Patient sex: M
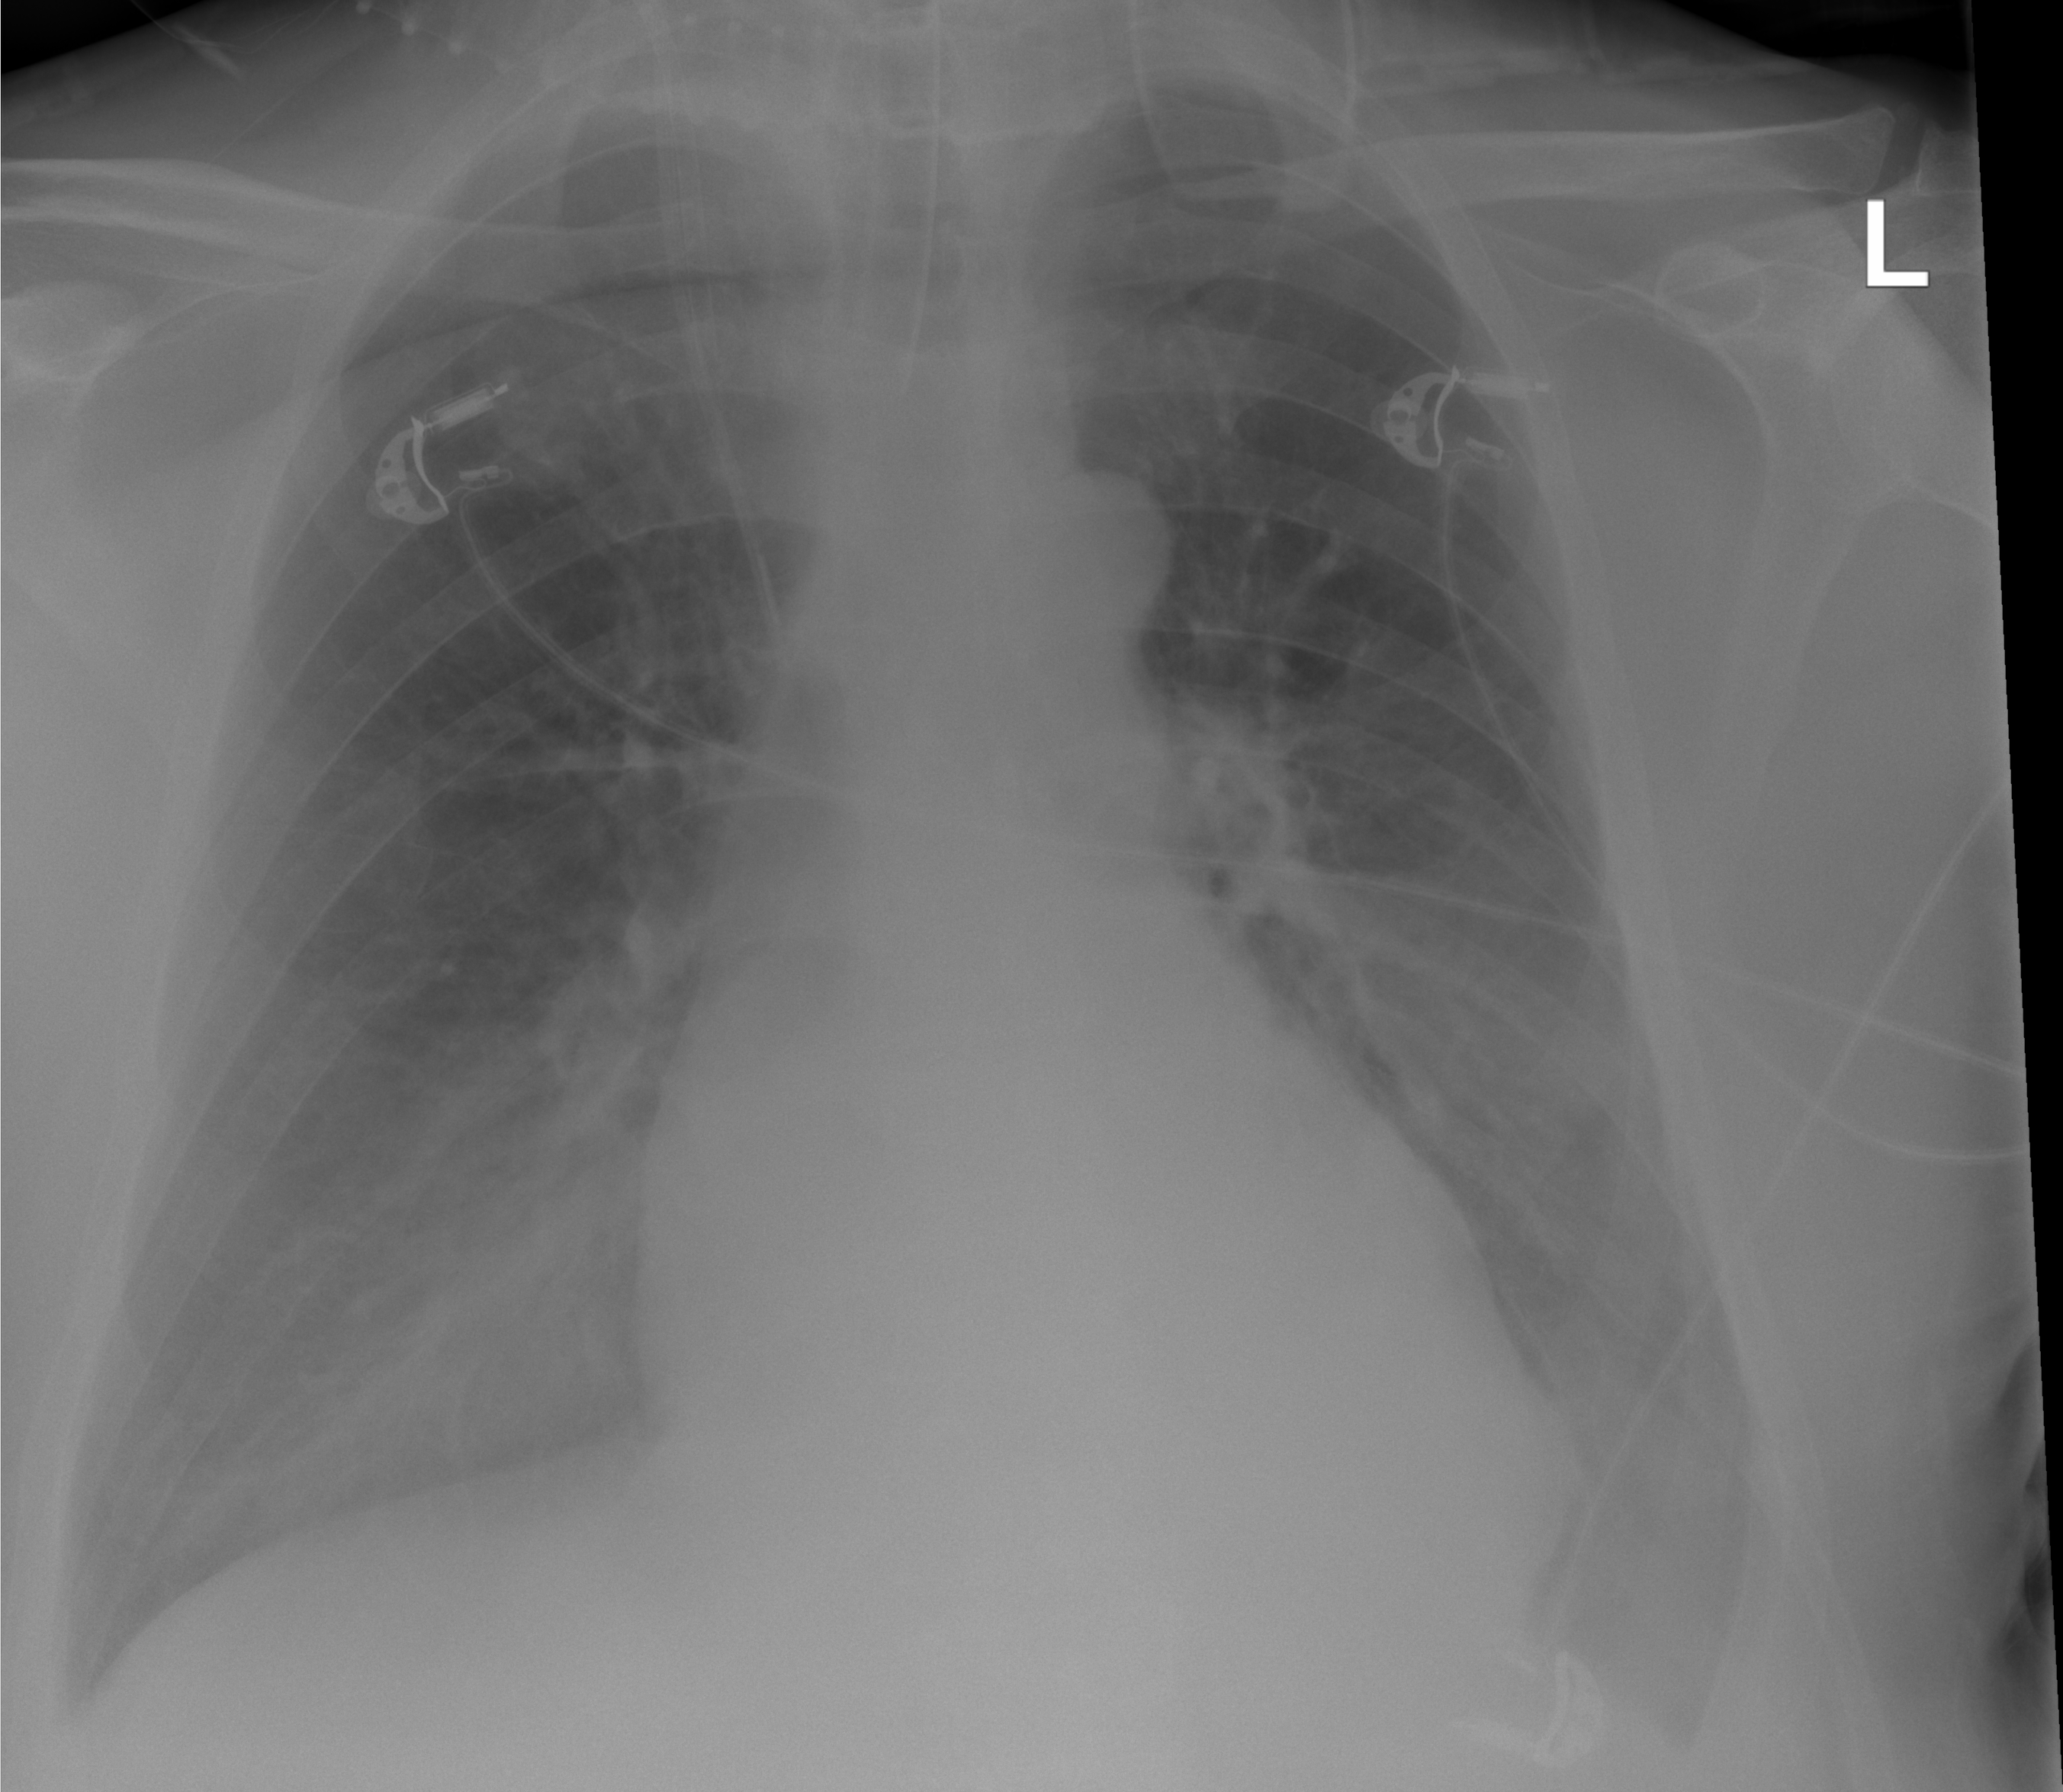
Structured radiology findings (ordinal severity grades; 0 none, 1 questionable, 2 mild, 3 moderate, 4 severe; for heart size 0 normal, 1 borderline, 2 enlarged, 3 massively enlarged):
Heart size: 1
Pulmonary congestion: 2
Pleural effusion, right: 2
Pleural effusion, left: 3
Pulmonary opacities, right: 2
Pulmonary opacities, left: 2
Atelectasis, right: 2
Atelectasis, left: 2